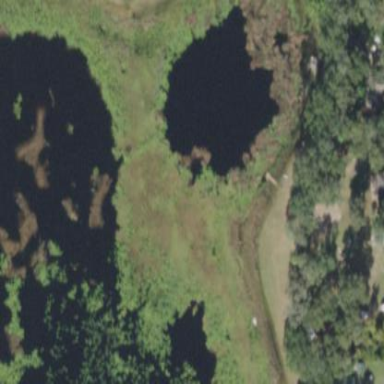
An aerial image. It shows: Marsh wetland.